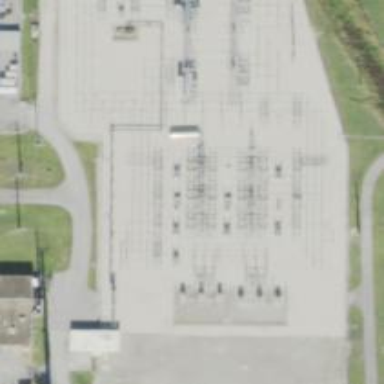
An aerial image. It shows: Switch for power supply.